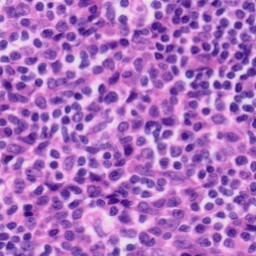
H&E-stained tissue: Tonsil